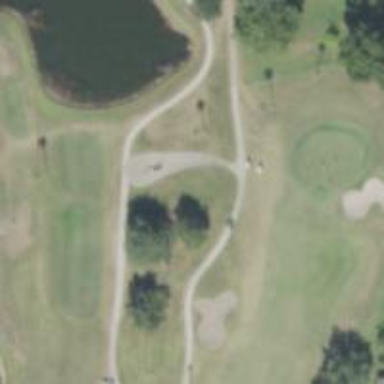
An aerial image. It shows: Service road used as golf cart path.